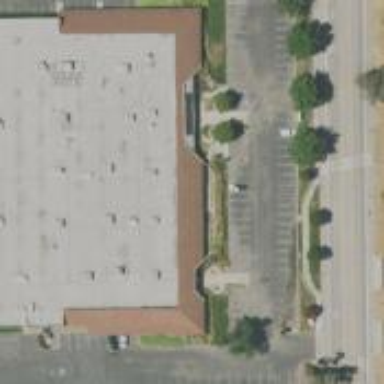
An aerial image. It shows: Parking space.